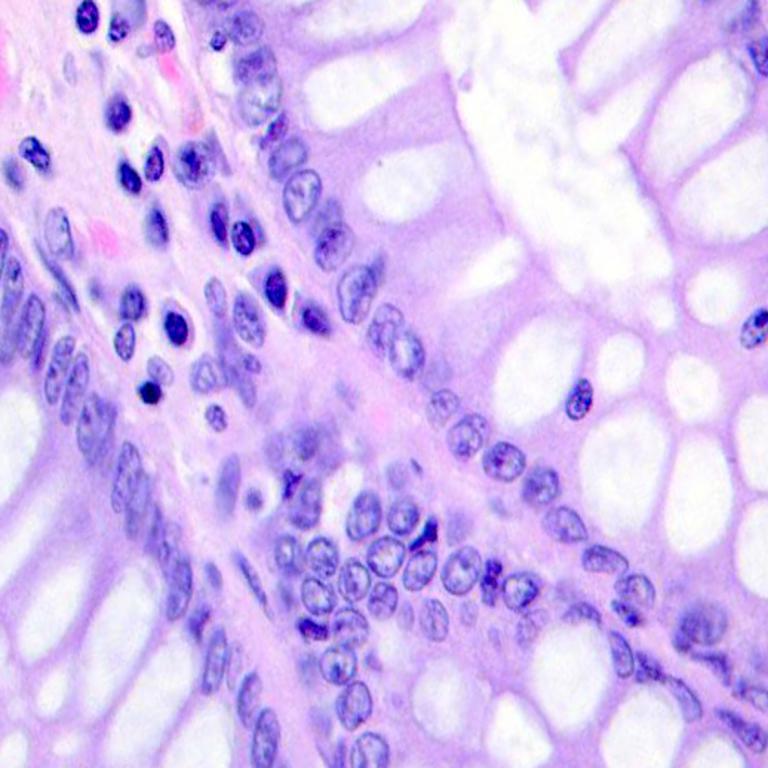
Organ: colon
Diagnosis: benign